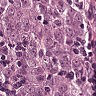
Metastatic tissue present: yes